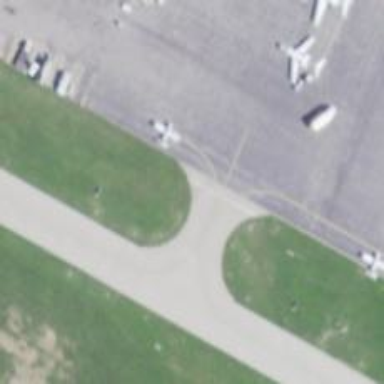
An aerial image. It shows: View of taxiway at the airport.